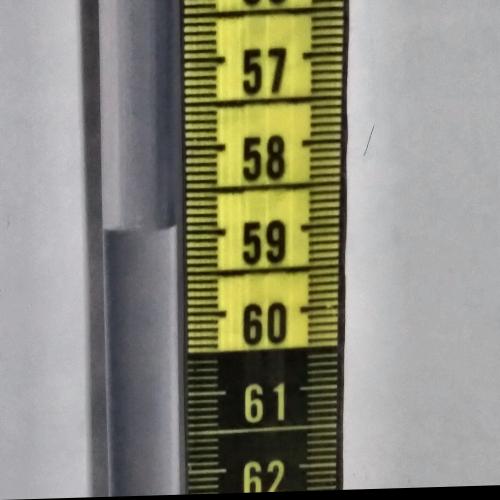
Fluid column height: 58.9 cm